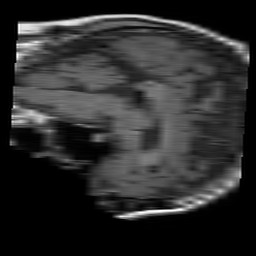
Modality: T1w
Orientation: sagittal
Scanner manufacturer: philips
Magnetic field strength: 1.5 T
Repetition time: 0.525 s
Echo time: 0.011 s